Aerial crown-view tile of a tropical tree (Barro Colorado Island, Panama), acquired 20240716:
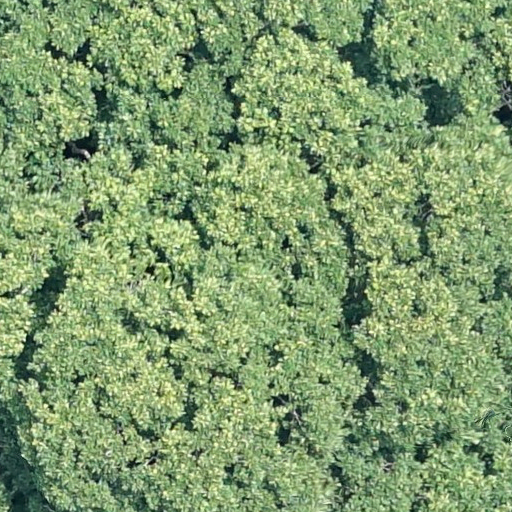
Species: Dipteryx oleifera
GBIF accepted scientific name: Dipteryx oleifera
Crown area: 915.497 m²